Question: I'm new to Magento development, yet proficient in PHP. I've been banging my head about this for the last couple of days, and i'm just lost in XML files.
I'd like to add a custom category to the product catalog menu, and add a custom view to it, to create a management page for some specific parameters for the product.

Up until now i've followed many tutorials, most of them outdated or didnt really explain why i was doing what i was doing. I found most documentation out of date and/or incomplete, namely the <URL>.
Am i missing some really obvious documentation, or holy grail of getting started guide? I've got a basic plugin running, can anyone explain to me how to add a category in the catalog view?
Much thanks in advance!
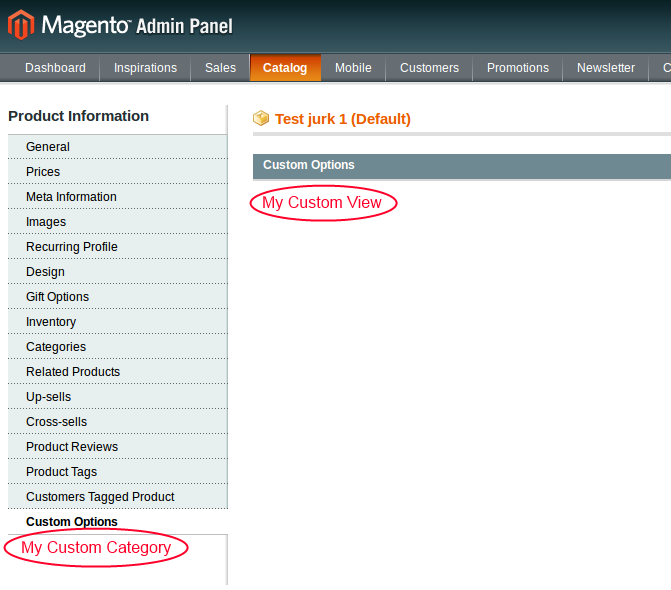
Answer: Unfortunately Magento lacks in documentation. Here are some good resources for finding what you want to do:
- <URL>-
### Additional Resources
- <URL>
Sorry it's not the exact solution you're looking for but I hope it helps!